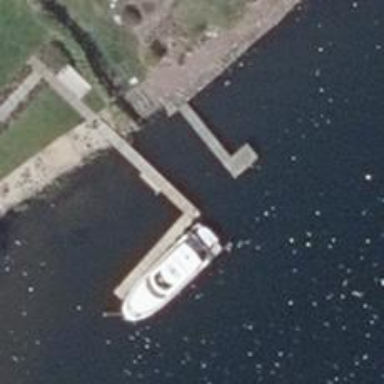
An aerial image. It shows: Man-made pier.